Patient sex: M
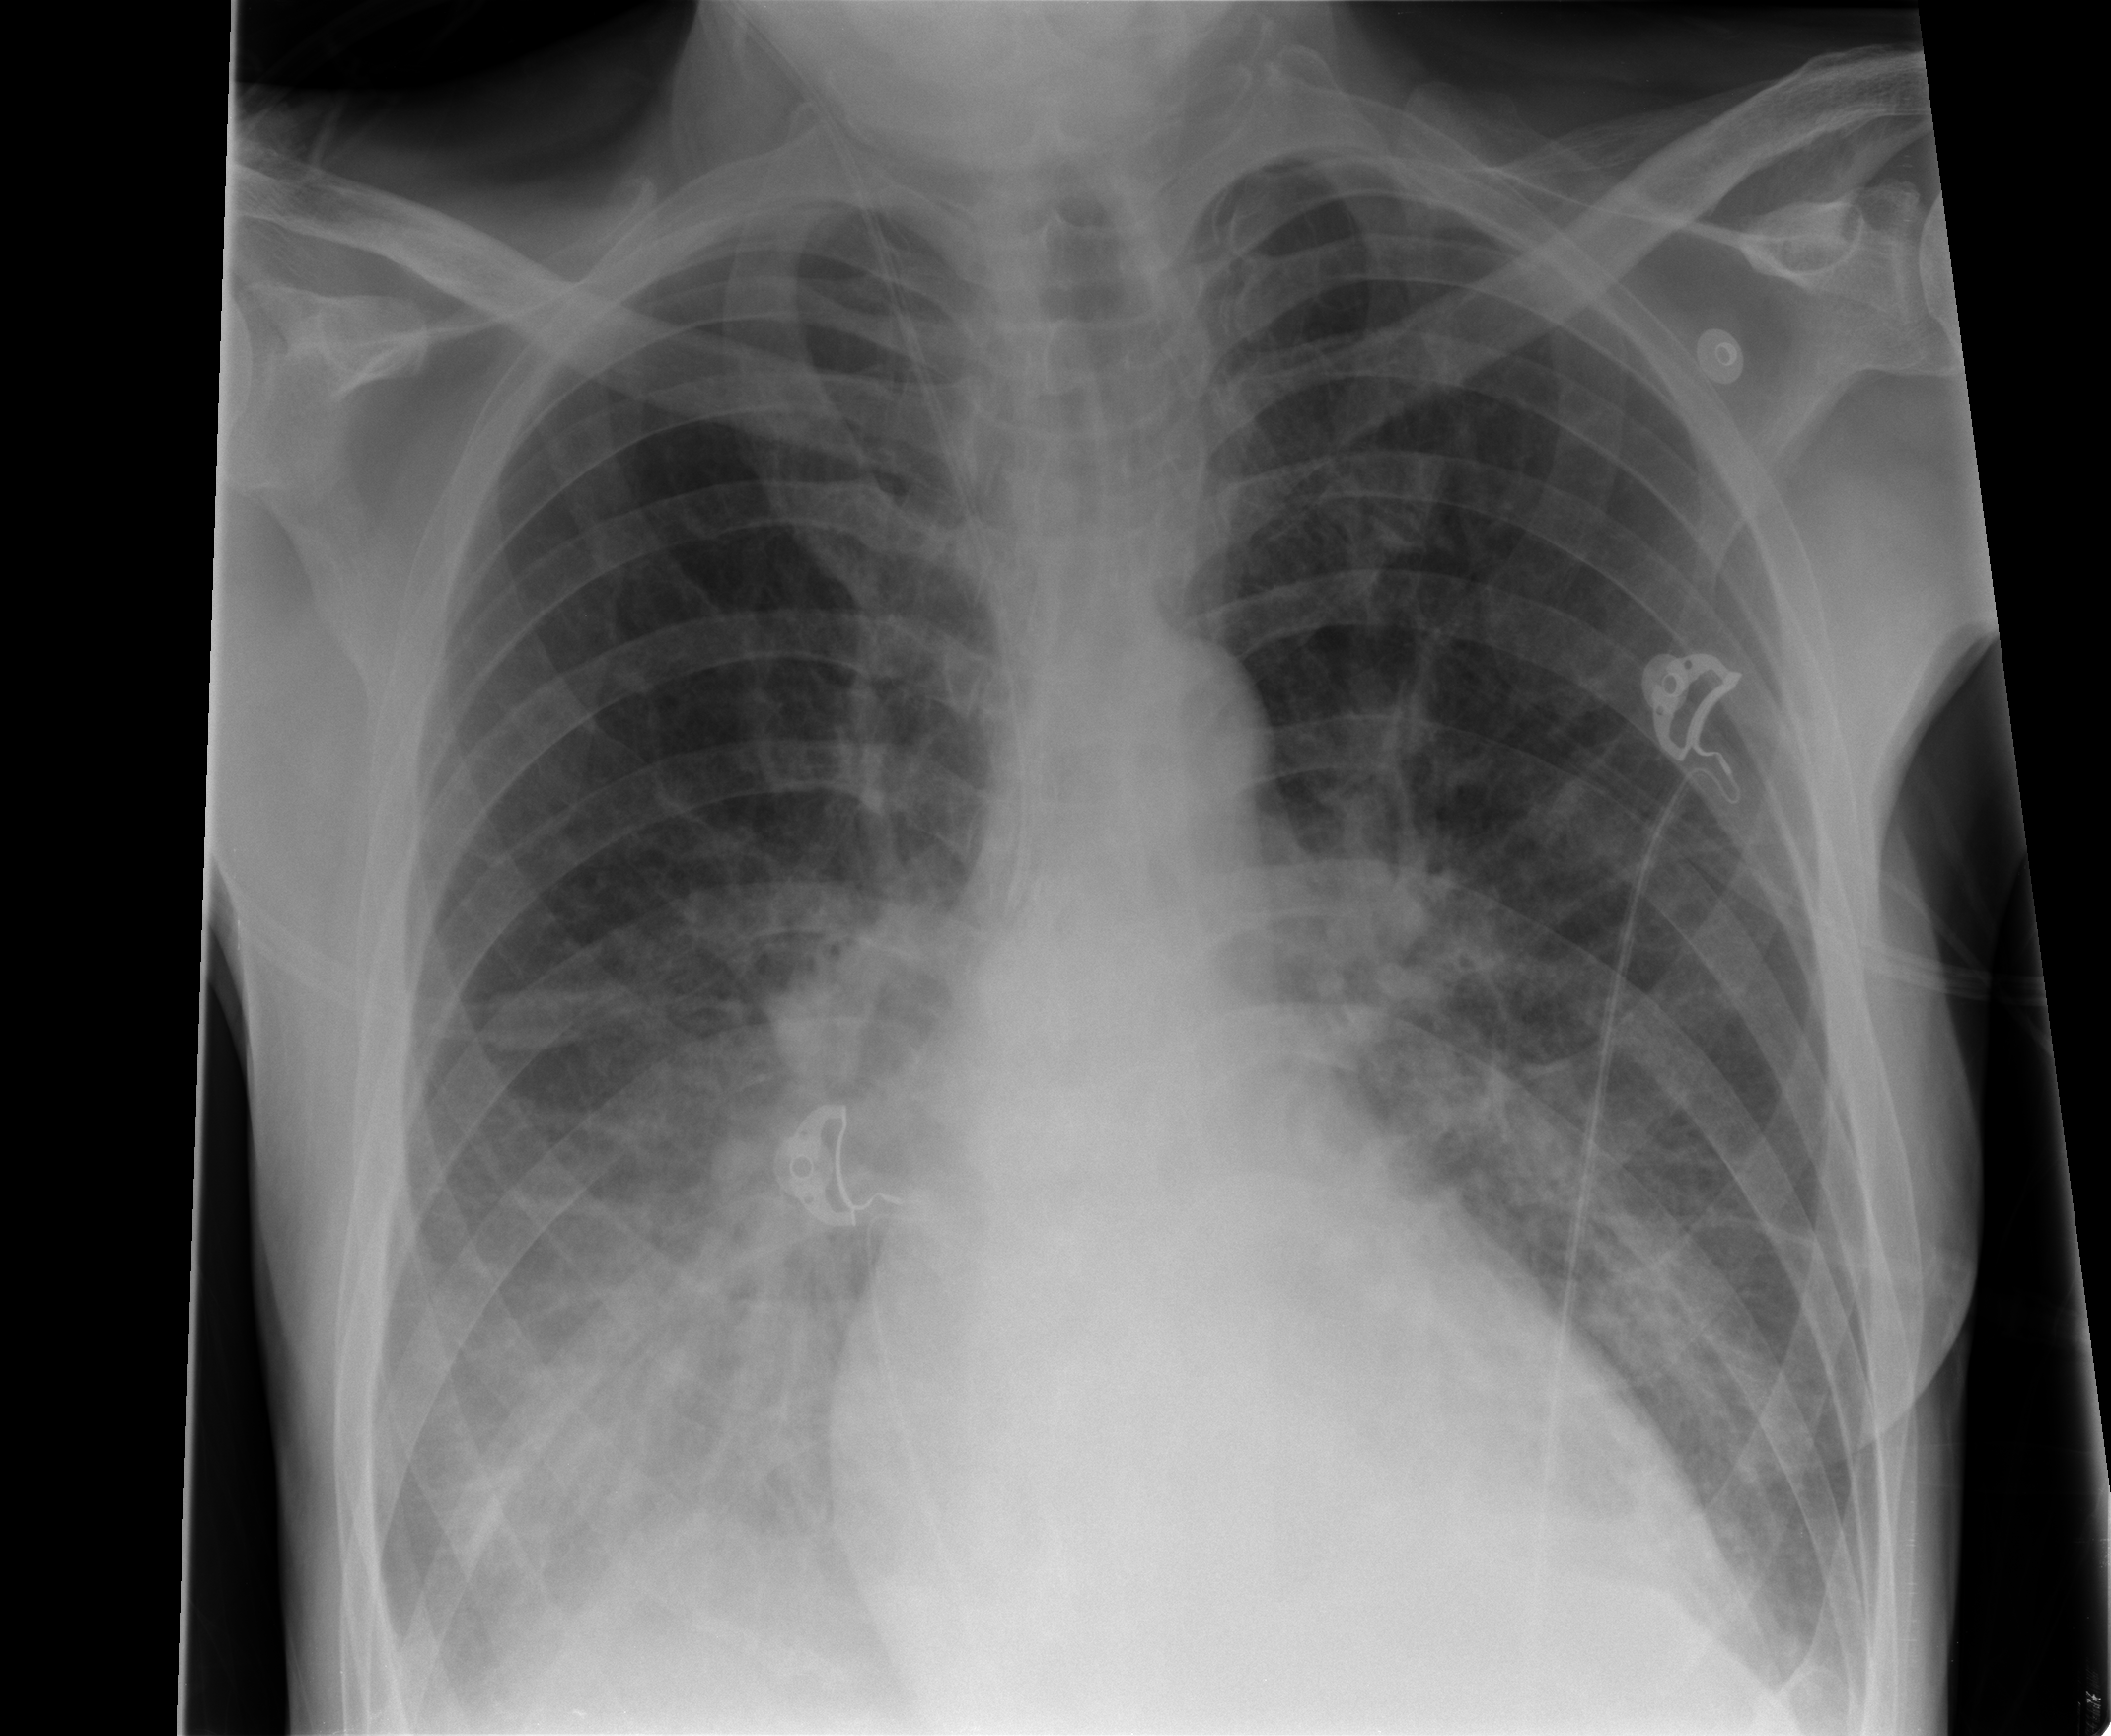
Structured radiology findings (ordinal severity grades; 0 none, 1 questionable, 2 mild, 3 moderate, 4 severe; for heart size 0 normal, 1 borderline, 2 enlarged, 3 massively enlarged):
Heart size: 0
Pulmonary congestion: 2
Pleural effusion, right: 1
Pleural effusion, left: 0
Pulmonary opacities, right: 2
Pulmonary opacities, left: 0
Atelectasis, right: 2
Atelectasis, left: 2